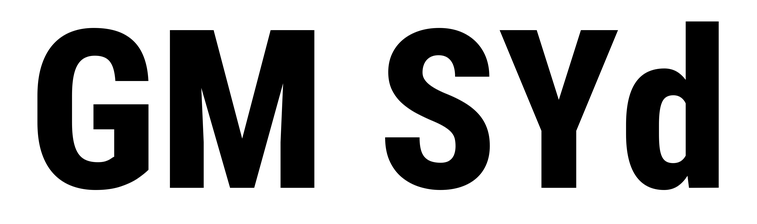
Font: Roboto_Condensed_ExtraBold